Question: I have a 'QTreeView' with a stylesheet defining the selection. However, when I use the "fusion" style, there is an additional blue selection rectangle over the decoration:

I've tried using 'show-decoration-selected: 0;' in the style sheet, as well as setting 'setAllColumnsShowFocus(false);', but can't get it to go away.
Is there some way to disable or restyle the part of the selection that covers the decorator?
For reference, here's the stylesheet:
'''
QTreeView, QListView, QToolBar, QTableView
{
show-decoration-selected: 0;
background: qlineargradient(x1: 0, y1: 0, x2: 1, y2: 0,
stop: 0 #797979, stop: 0.2 #CCCCCC,
stop: 1.0 #FFFFFF);
alternate-background-color: #333333;
background-image: url(:/metal_scratched);
outline: 0; /* removes focus rectangle*/
}
QTreeView::section, QListView::section, QToolBar::section, QTableView::section
{
border: 1px solid black;
}
QTreeView::item:hover:enabled, QListView::item:hover:enabled, QToolBar::item:hover:enabled, QTableView::item:hover:enabled
{
background: qlineargradient(x1: 0, y1: 0, x2: 0, y2: 1,
stop: 0 transparent, stop: 0.4 rgba(150,150,150,0.5),
stop: 0.5 rgba(125,125,125,0.5), stop: 1.0 transparent);
border-color: #B0B0B0;
}
QTreeView::item:hover:!enabled, QListView:disabled:hover, QToolBar:disabled:hover, QTableView:disabled:hover
{
/* don't highlight */
}
QTreeView::item:selected, QListView::item:selected, QToolBar::item:selected, QTableView::item:selected
{
background: qlineargradient(x1: 0, y1: 0, x2: 0, y2: 1,
stop: 0 transparent, stop: 0.4 rgba(75,75,75,0.5),
stop: 0.5 rgba(50,50,50,0.5), stop: 1.0 transparent);
border-color: #5A5A5A;
color: white;
}
'''
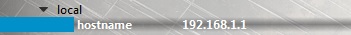
Answer: The blue artifact can be removed by overriding the default selection color in the style sheet. Leaving everything else the same (importantly, continuing to define a new selection color using 'QTreeView::item:selected'), adding the following property will remove the undesired behavior.
'''
QTreeView
{
// everything else the same
selection-background-color: transparent;
}
'''